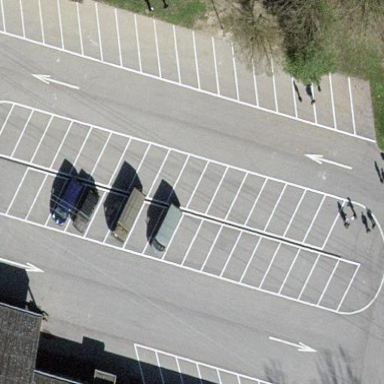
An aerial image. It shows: Parking area.